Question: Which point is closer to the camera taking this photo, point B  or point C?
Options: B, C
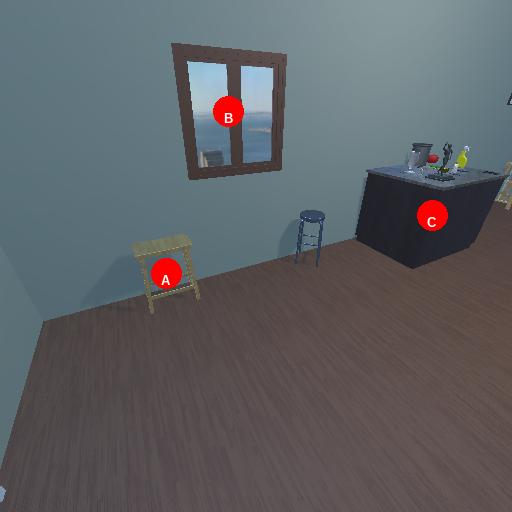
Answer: B